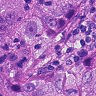
Metastatic tissue present: yes